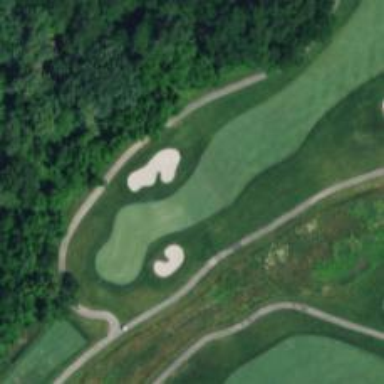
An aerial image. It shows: View of golf hole.